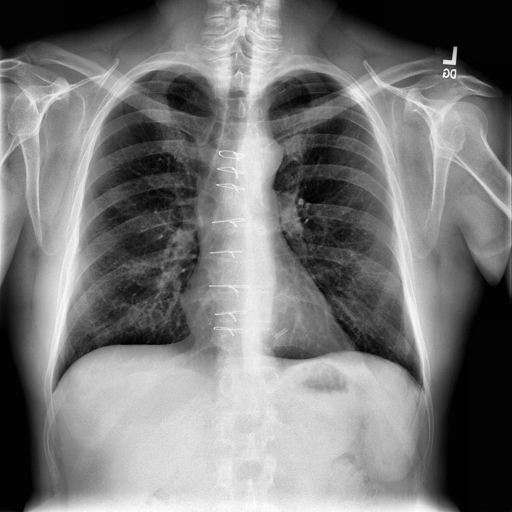
Finding: NORMAL